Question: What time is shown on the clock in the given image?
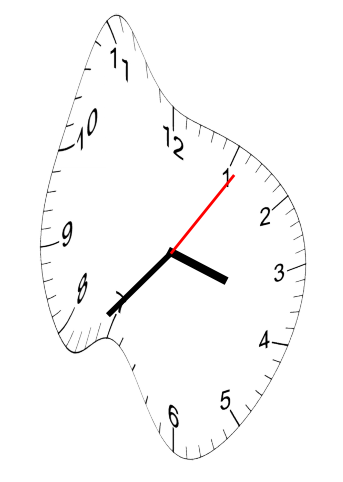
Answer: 03:37:06